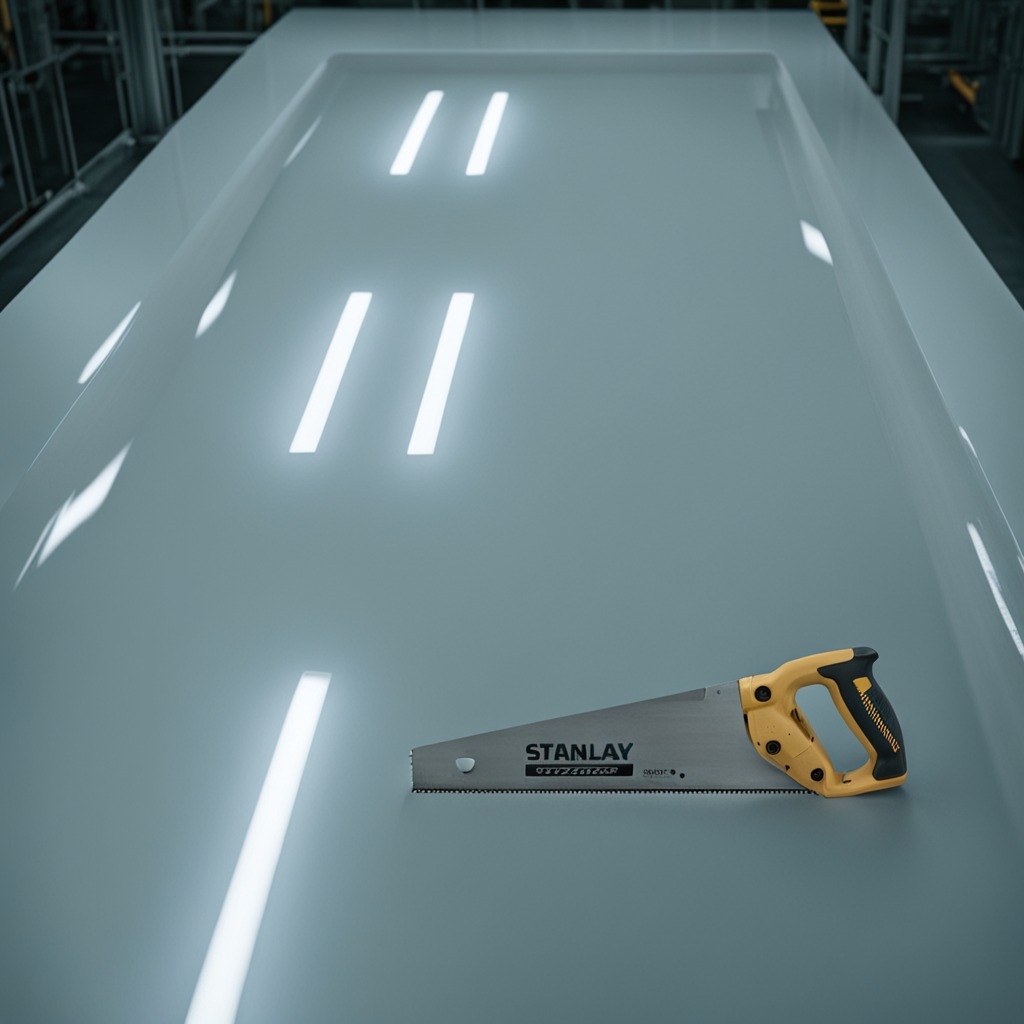
A metal saw is lying on a high-gloss table in a ship maintenance bay industrial lighting.